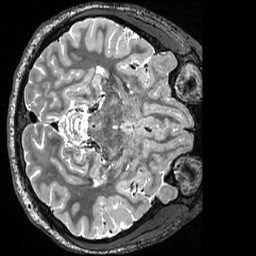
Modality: T2w
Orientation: axial
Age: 22
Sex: male
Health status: ill
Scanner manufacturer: siemens
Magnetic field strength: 3 T
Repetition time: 3.2 s
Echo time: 0.563 s